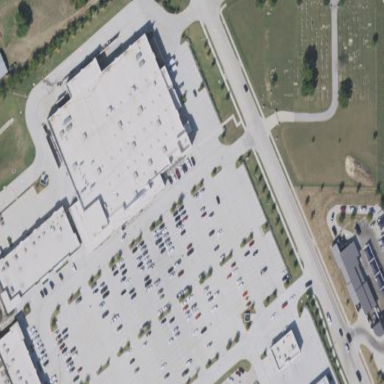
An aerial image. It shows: Retail building housing supermarket.